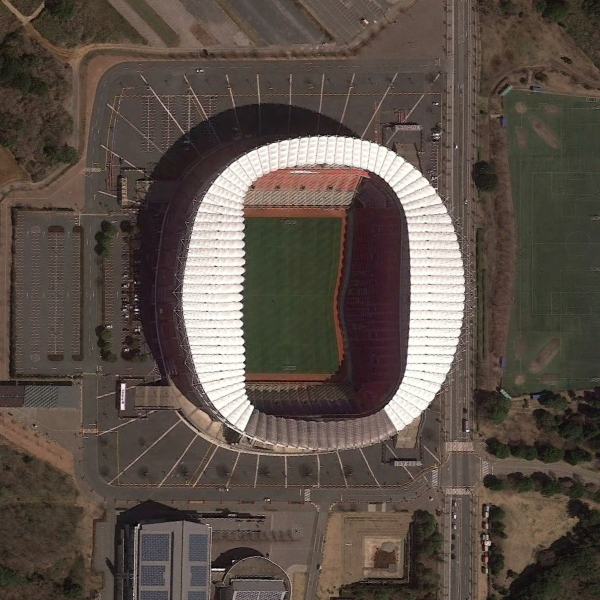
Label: Stadium